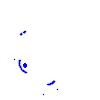
Particle: proton